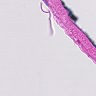
Metastatic tissue present: no